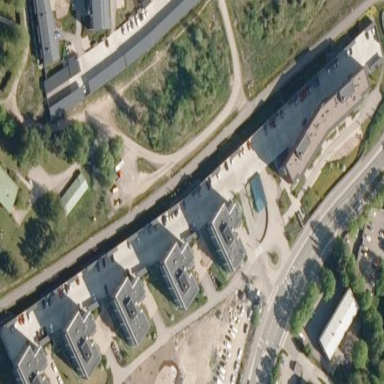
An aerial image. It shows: Flat-roofed garage building used for parking.